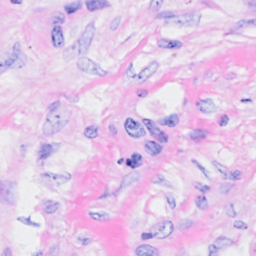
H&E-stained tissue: Breast